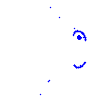
Particle: kaon